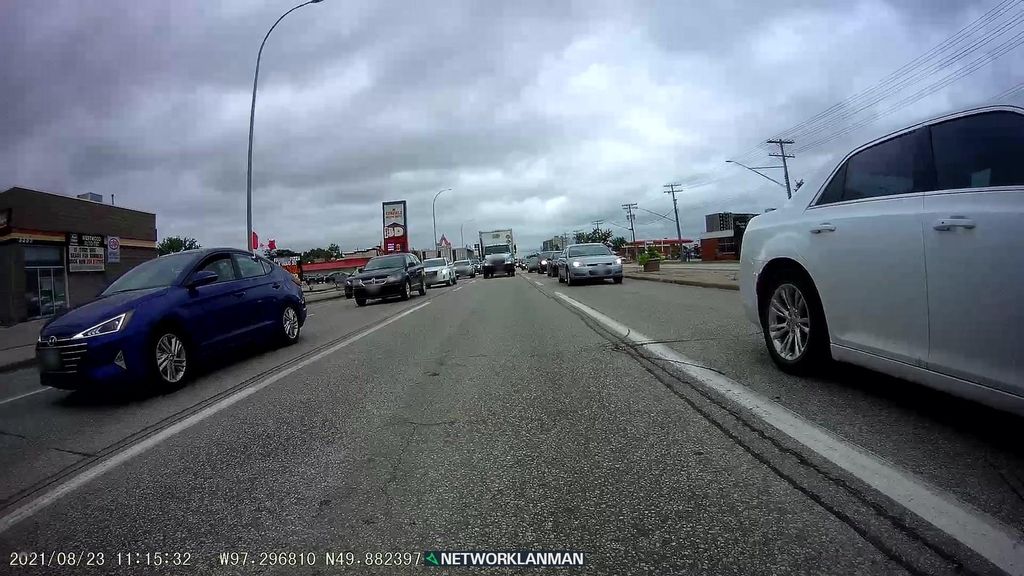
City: winnipeg